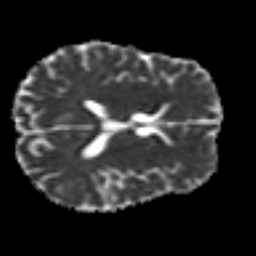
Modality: MD
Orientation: axial
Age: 48
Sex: male
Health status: ill
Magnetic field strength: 3 T
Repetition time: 8.4 s
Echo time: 0.0926 s